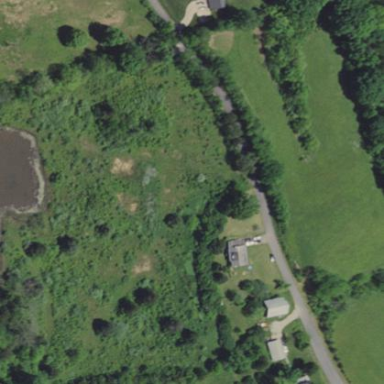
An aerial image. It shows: Farmyard area.